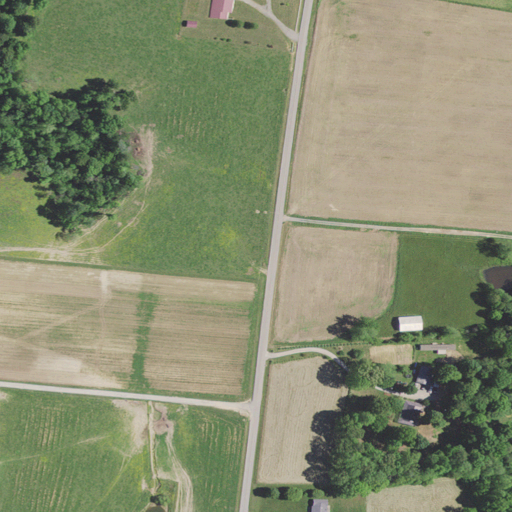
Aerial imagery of ridge(s) in Kentucky named Absher Ridge containing pasture, deciduous forest, cultivated crops, open development, medium intensity development, low intensity development, and mixed forest